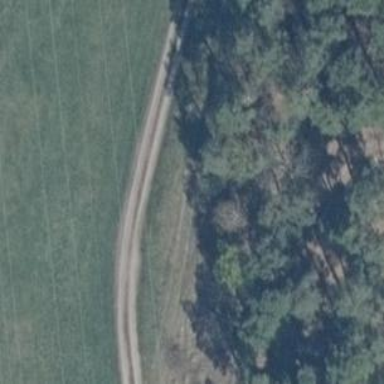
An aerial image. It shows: Dirt track road with grade 4 tracktype.